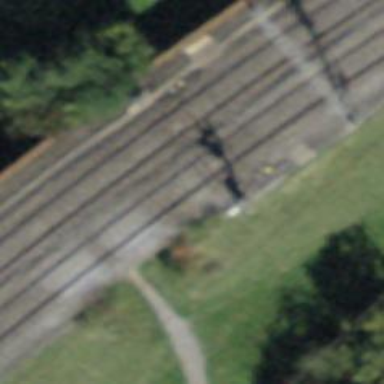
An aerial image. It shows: Bridge with electrified railway tracks featuring contact line.